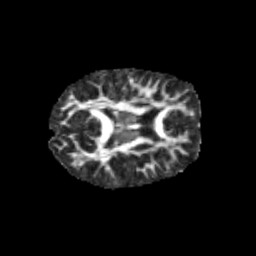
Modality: FA
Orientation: axial
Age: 9
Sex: female
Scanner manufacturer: siemens
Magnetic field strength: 3 T
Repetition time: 3.8 s
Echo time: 0.07 s